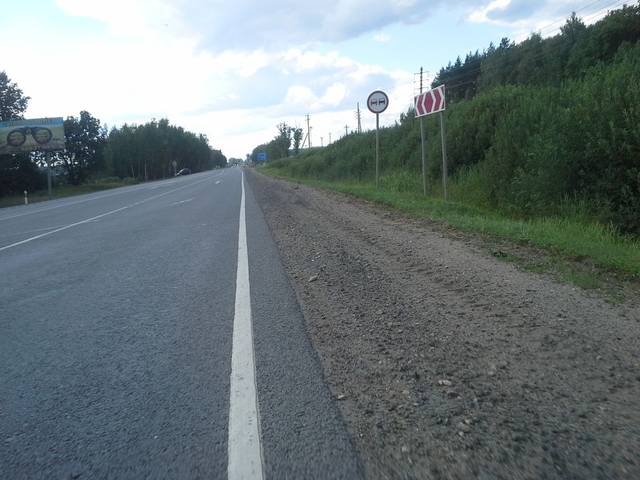
Region: Russia
Coordinates: 55.34, 37.464